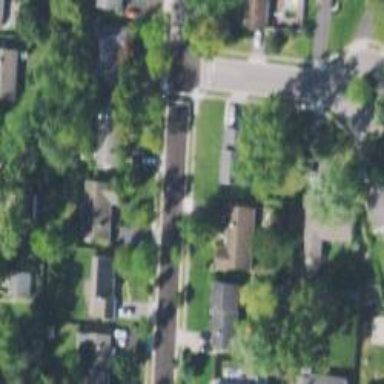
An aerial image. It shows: Residential driveway.